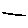
Label: line